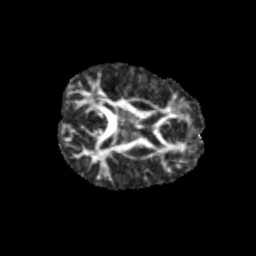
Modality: FA
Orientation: axial
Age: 11
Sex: male
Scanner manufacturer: siemens
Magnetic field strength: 3 T
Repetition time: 3.8 s
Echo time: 0.07 s